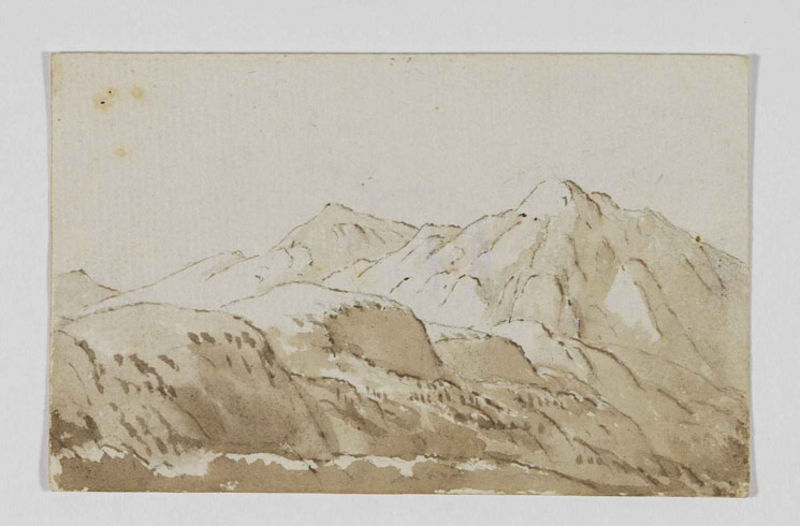
Titel: Konvolut mit 29 Zeichnungen, Blatt 3
Künstler: Friedrich Weinbrenner
Standort: Karlsruhe
Institution: Staatliche Kunsthalle Karlsruhe
Schlagwörter: berg, dunkel, felsen, himmel, schatten, aquarell, bäume, gelb, landschaft, ocker, braun, grau, hell, licht, pastell, schwarz, skizze, weiss, zeichnung, gras, schnee, beige, rahmen, stein, hügel, natur, gebüsch, sonne, wiesen, blatt, sanft, tal, wald, zart, rund, papier, umrisse, studie, abhang, berge, fels, gebirge, gipfel, hang, leere, grafik, graphik, vergilbt, wasserfarbe, linien, massiv, steil, hügellandschaft, rand, sepia, erhaben, querformat, realistisch, still, kante, laviert, tusche, alpen, wälder, kontur, täler, kuppe, seite, konturen, bleistift, entwurf, kunst, fleck, buchseite, flecken, lanschaft, höhenzug, hänge, postkarte, schemen, kargheit, zerklüftet, bergmassiv, bütte, büttenpapier, gouache, aquarelliert, flecke, schattenseite, naturstudie, hans thoma, kleinformat, barg, bergwelt, goache, landschaft#, gebirgee